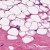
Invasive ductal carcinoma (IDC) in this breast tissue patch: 0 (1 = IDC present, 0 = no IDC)